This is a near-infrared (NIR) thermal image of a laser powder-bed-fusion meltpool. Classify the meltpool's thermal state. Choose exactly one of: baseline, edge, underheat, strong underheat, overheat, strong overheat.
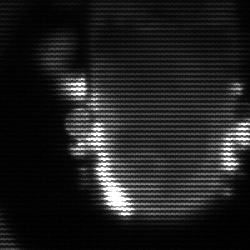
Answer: baseline